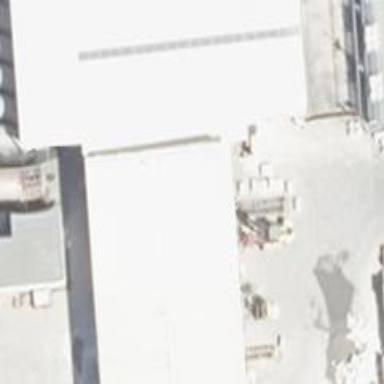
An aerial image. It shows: Building.